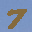
Label: 7